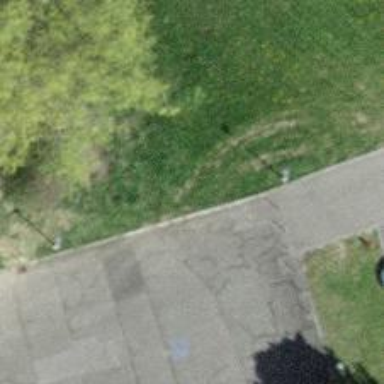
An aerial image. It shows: Bollard.